Question: I'm trying to load posts from tags but thus far haven't been able to find a working solution for this.
Not sure if the problem is with the query or how it's being selected from the twig file. Using the repository code below gives me an empty array.
If the problem is the query how do you set it up to where it takes the user input from the sidebar to load the tag that in turn loads the right post?

'''
/**
* @Route("/tag/{tag}", name="AcmeDemoBundle_tag")
* @Template("AcmeDemoBundle:Page:tag.html.twig")
*/
public function getPostsByTags($tag)
{
$query = $this->createQueryBuilder('b')
->where('b.tags = :tag')
->setParameter('tag', $tag);
return $query->getQuery()->getResult();
}
'''
The twig file is loading the tags via tag weights in the controller see below:
'''
<p class="tags">
{% for tag, weight in tags %}
<span class="weight-{{ weight }}"><a href="{{ path('AcmeDemoBundle_tag', { 'tag': tag }) }}">{{ tag }}</a></span>
{% else %}
<p>There are no tags</p>
{% endfor %}
</p>
'''
'''
/**
* @Template("AcmeDemoBundle:Page:sidebar.html.twig")
*/
public function sidebarAction()
{
$em = $this->getDoctrine()->getManager();
$tags = $em->getRepository('AcmeDemoBundle:Blog')
->getTags();
$tagWeights = $em->getRepository('AcmeDemoBundle:Blog')
->getTagWeights($tags);
return array(
'tags' => $tagWeights,
);
}
/**
* @Route("/tag/{tag}", name="AcmeDemoFitnessBundle_tag")
* @Template("AcmeDemoFitnessBundle:Page:tag.html.twig")
*/
public function tagAction($tag = null)
{
$em = $this->getDoctrine()->getManager();
$tags = $em->getRepository('AcmeDemoBundle:Blog')
->getPostsByTags($tag);
return array(
'tags' => $tag,
);
}
'''
Selecting on a tag from the sidebar yields nothing, (an empty array) I'm not sure if it's a twig problem or how the doctrine query is setup.
Please help.
entity
'''
/**
* @var string
*
* @ORM\Column(name="tags", type="text")
*/
private $tags;
/**
* Set tags
*
* @param string $tags
* @return Blog
*/
public function setTags($tags)
{
$this->tags = $tags;
return $this;
}
/**
* Get tags
*
* @return string
*/
public function getTags()
{
return $this->tags;
}
'''
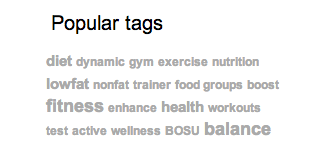
Answer: Hum, how is the content of your tags field stored in the database?
In any case, it seems that you are storing your tags as a string in the database. This means that your query should look more like this:
'''
public function getPostsByTags($tag)
{
$query = $this->createQueryBuilder('b')
->where('b.tags like :tag')
->setParameter('tag', '%'.$tag.'%');
return $query->getQuery()->getResult();
}
'''
If you didn't want to store your tags as a string, but as a relation with another entity, you should create an association instead.
See <URL>